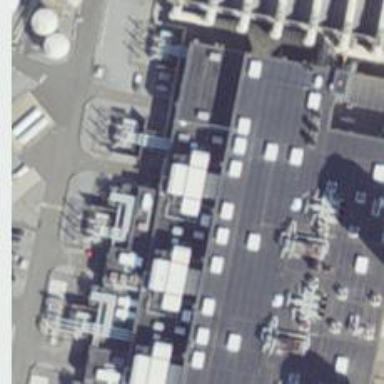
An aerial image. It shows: Gas-powered generator. It is gas turbine type generator.